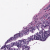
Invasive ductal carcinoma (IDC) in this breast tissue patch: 0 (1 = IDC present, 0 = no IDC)